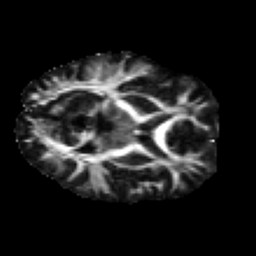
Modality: FA
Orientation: axial
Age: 28
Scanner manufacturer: siemens
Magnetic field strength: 3 T
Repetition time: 2.2 s
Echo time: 0.084 s